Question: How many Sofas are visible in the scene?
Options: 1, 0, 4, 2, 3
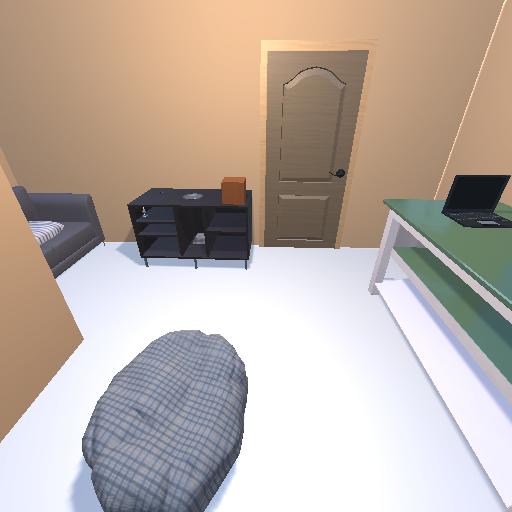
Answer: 1